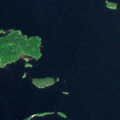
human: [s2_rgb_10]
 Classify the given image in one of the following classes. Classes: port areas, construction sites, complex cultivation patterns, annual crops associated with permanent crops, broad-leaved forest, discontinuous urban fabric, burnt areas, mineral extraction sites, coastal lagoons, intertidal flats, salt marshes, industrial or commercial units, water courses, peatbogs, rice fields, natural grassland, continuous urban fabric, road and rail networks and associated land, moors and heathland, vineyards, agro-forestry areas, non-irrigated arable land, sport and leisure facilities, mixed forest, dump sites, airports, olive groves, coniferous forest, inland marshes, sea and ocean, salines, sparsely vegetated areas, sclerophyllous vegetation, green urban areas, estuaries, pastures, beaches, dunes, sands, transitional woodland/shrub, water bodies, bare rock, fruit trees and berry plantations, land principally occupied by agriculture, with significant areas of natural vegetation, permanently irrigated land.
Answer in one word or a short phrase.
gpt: mixed forest, water bodies